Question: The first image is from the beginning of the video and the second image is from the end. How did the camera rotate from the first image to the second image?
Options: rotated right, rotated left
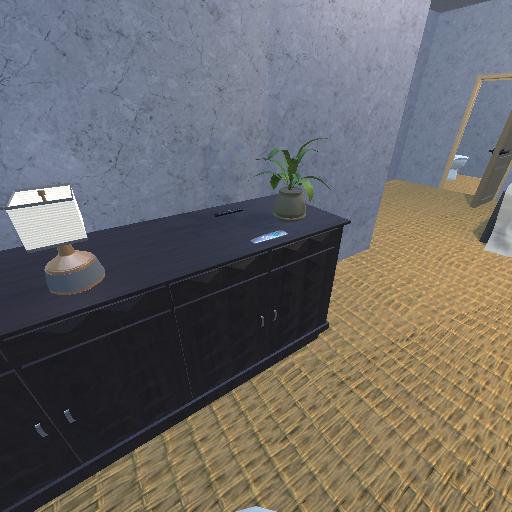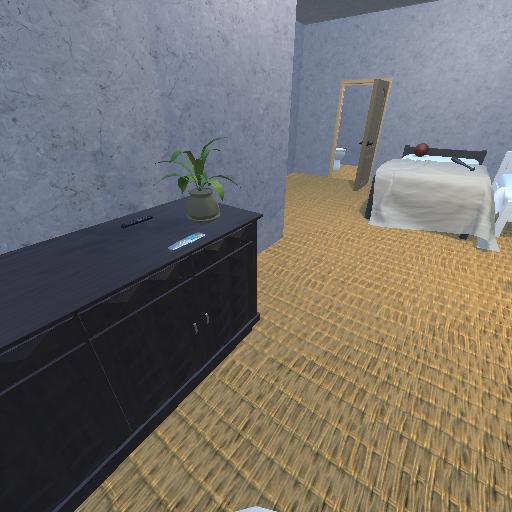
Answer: rotated right